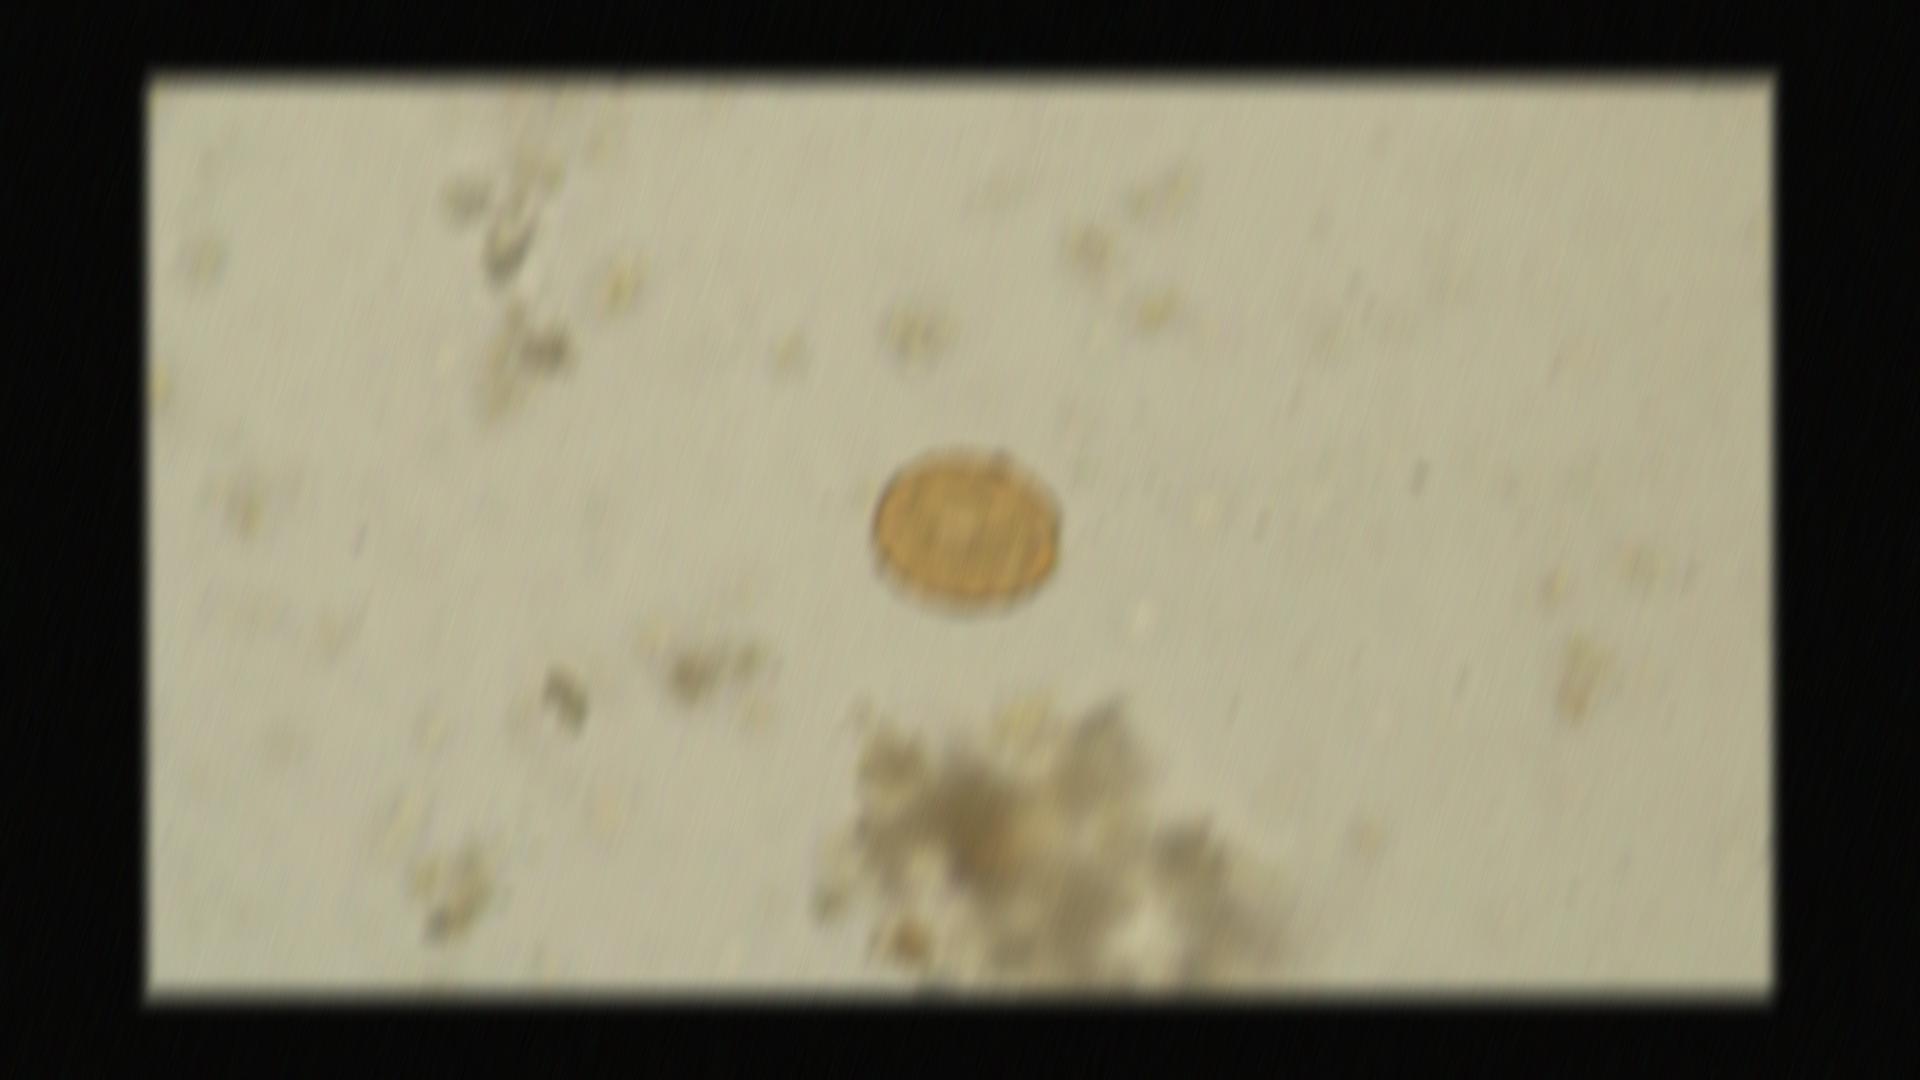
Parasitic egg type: Ascaris lumbricoides